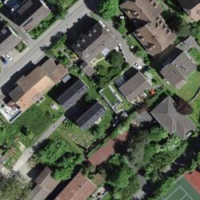
EUNIS habitat code: 54
Species observed at this site:
Grus grus